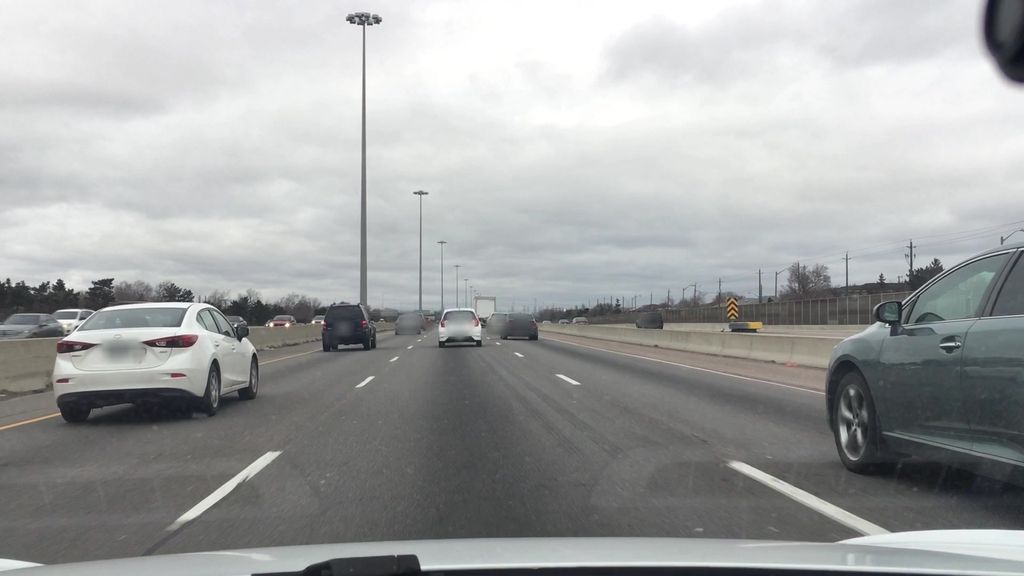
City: toronto